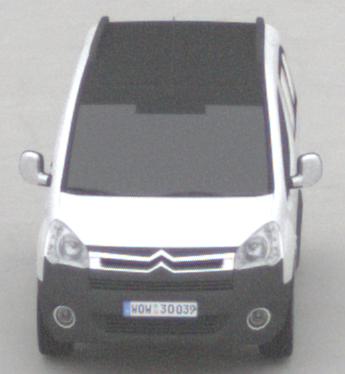
Make: Citroen
Model: Berlingo Kombi VTi 120
Detailed model: Berlingo (II) Kombi
Model produced from: 2009/12
Model produced until: 2012/03
Doors: 5
Color: white
Road condition: dry road
Daytime: midday
Contrast: low contrast